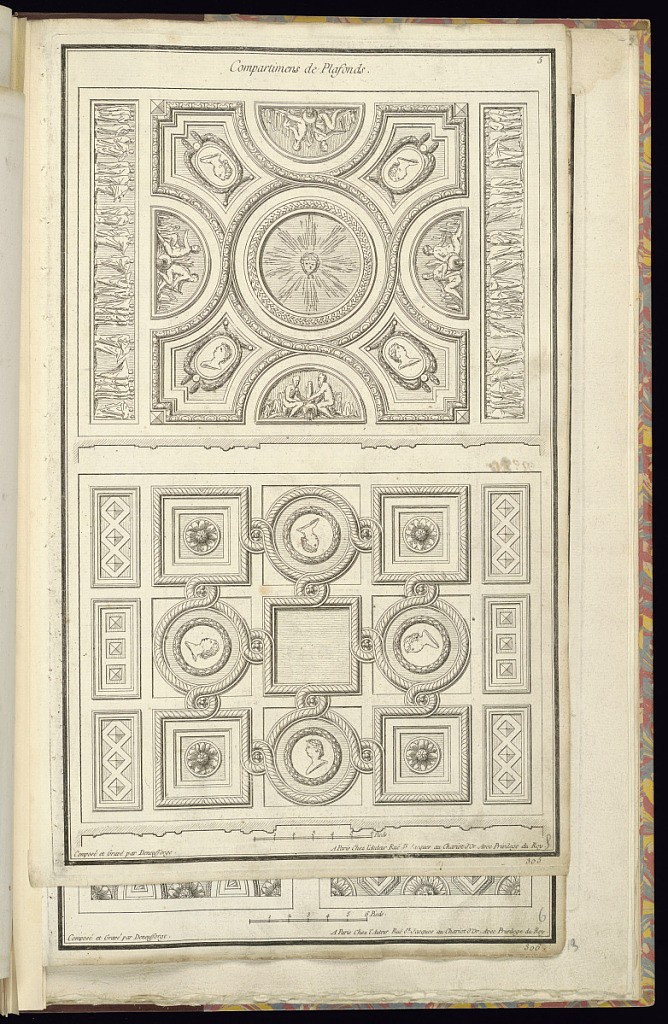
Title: Compartimens de Plafonds
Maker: Jean-François de Neufforge, Flemish, 1714 – 1791
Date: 1763
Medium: Etching and engraving on laid paper
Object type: Print
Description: Two designs for ceiling ornament decorated with neoclassical motifs including leaf, laurel leaf, c-scroll and ribbon moldings, profile portraits, friezes with figures, festoons of laurel leaves, rosettes, and the head of Apollo. A plan view is included below each design, with a scale along the bottom. The plate is titled, numbered, and signed.